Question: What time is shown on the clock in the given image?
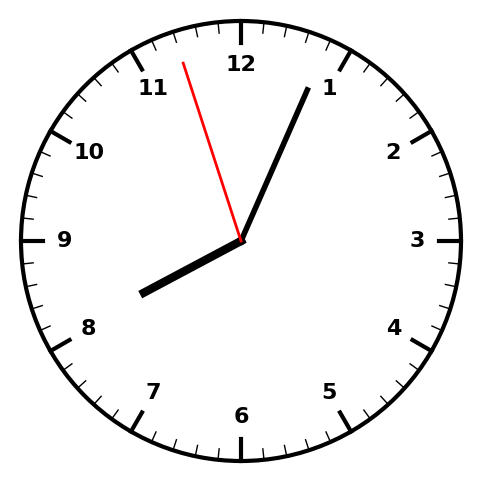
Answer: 08:03:57